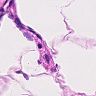
Metastatic tissue present: no